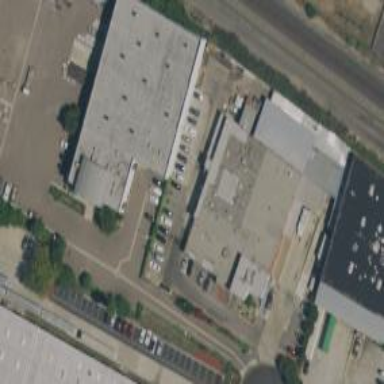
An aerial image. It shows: Factory building.